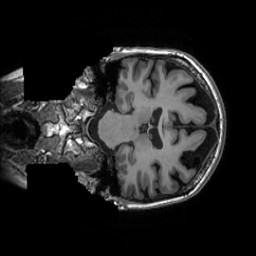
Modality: T1w
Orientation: coronal
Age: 56
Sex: female
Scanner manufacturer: ge
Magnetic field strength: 3 T
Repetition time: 0.007348 s
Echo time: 0.003036 s